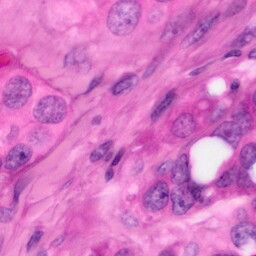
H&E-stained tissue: Pancreatic